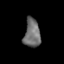
Tissue: lung
Cell type: Epithelial cells
Senescence score: 0.2122
Nuclear area (px): 462
Mean DAPI intensity: 107.965